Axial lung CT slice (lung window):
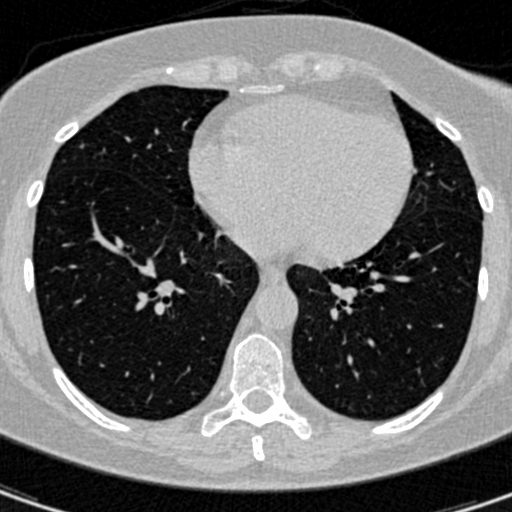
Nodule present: no